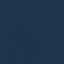
Land use / land cover class: SeaLake